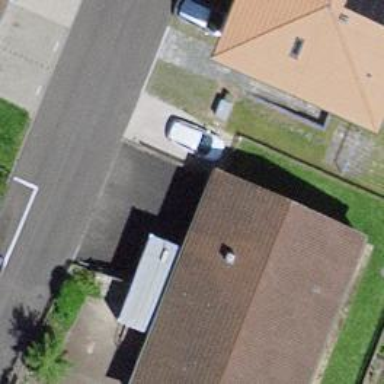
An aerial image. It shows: Kindergarten building with gabled roof.